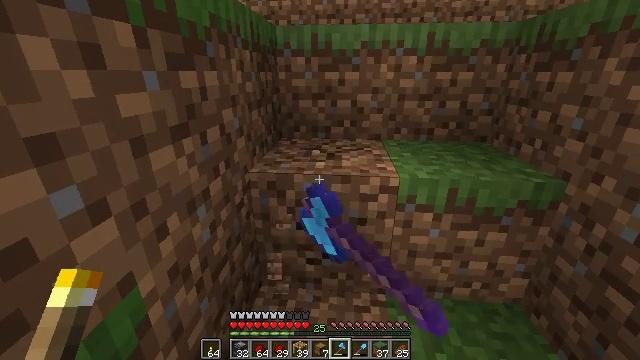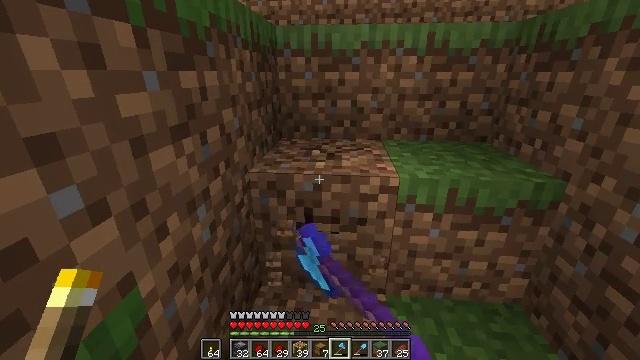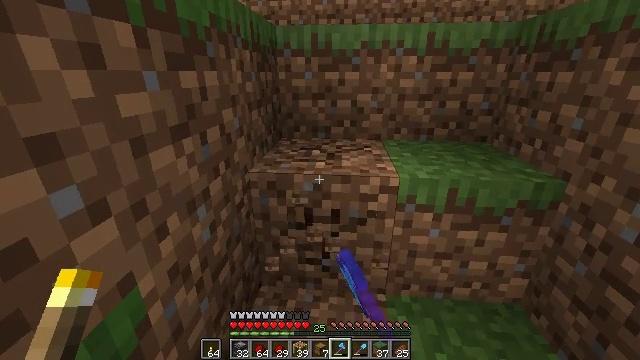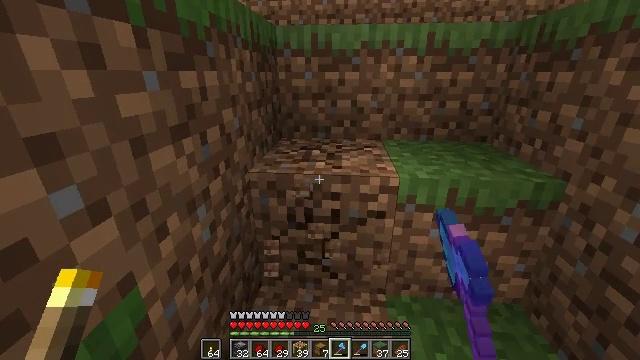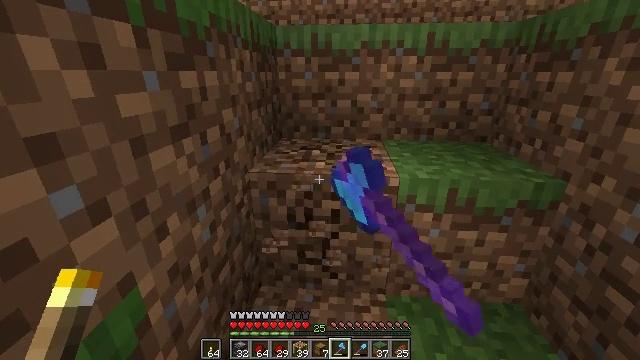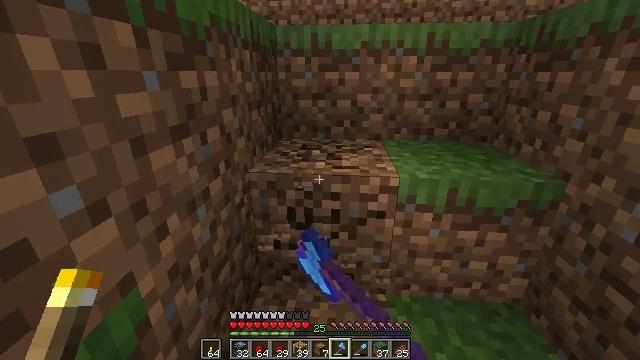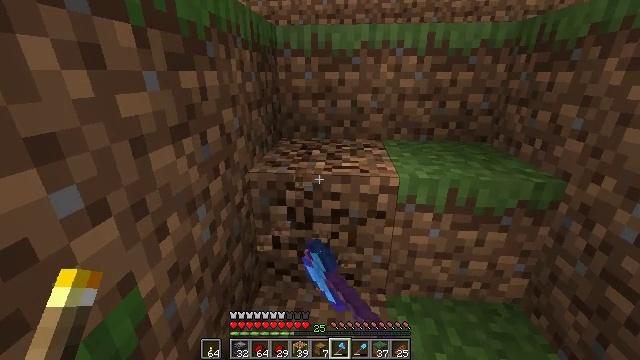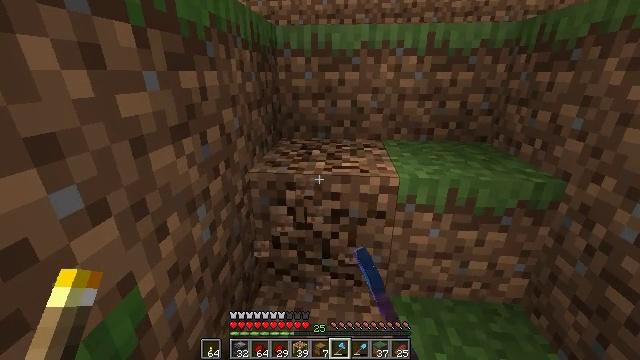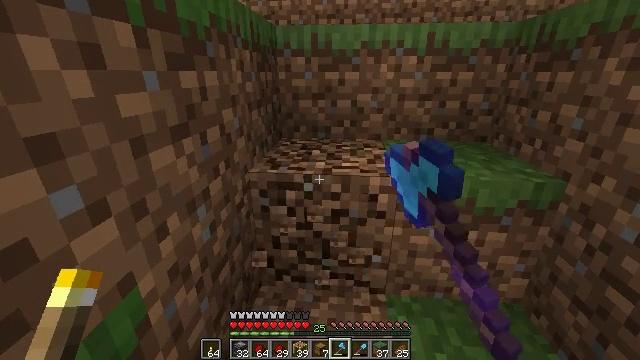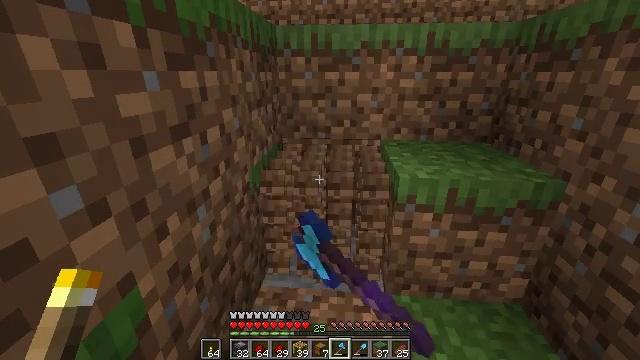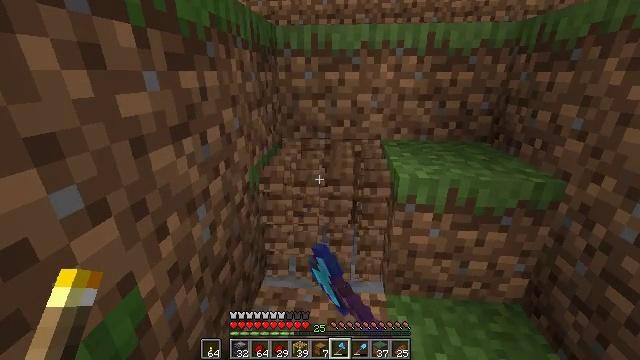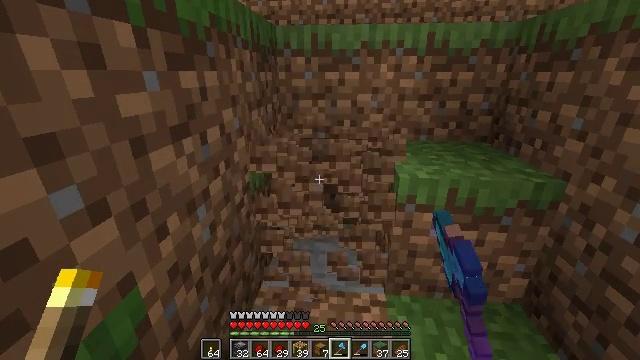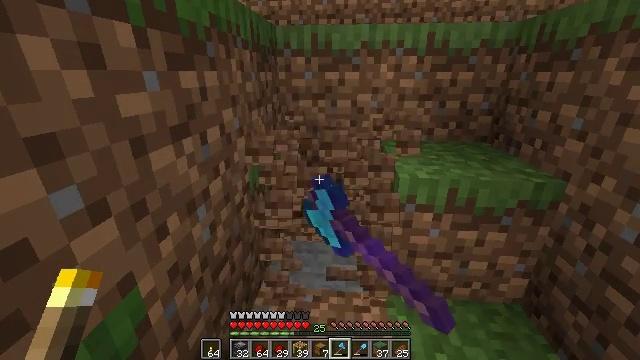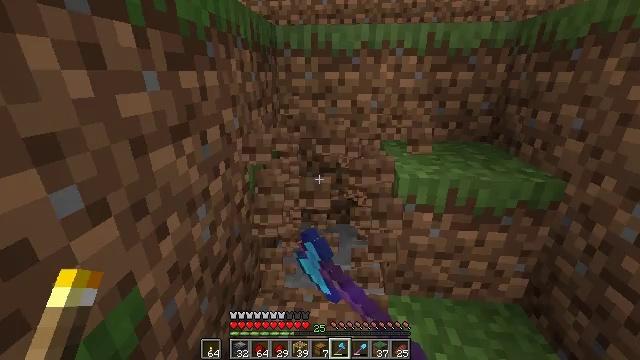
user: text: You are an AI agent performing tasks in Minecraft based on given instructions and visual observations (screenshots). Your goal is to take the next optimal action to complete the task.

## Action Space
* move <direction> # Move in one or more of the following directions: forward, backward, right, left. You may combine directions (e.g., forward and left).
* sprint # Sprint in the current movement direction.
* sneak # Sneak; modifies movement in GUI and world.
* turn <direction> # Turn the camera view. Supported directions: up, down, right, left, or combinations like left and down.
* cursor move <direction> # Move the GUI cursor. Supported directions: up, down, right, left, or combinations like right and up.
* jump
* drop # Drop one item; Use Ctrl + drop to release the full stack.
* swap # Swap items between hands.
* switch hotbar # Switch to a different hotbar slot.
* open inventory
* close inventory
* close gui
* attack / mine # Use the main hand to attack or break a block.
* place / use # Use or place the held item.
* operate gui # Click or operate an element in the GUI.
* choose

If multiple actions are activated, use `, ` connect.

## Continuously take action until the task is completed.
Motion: motion action
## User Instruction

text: Get dirt block.
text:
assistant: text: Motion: attack / mine
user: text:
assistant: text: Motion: attack / mine
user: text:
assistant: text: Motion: attack / mine
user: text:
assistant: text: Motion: attack / mine
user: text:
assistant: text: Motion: attack / mine
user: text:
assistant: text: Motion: attack / mine
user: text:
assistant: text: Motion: attack / mine
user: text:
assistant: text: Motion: attack / mine
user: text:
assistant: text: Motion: attack / mine
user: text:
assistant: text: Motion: attack / mine
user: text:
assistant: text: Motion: attack / mine
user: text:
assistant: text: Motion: attack / mine
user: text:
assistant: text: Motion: attack / mine
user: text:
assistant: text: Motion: attack / mine